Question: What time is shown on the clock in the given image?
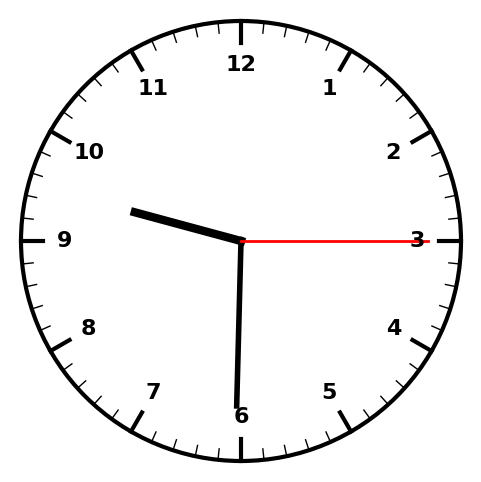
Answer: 09:30:15